Field crop: tomato
Growth stage: 1
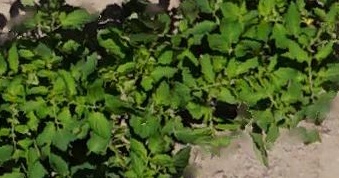
Species: tomato